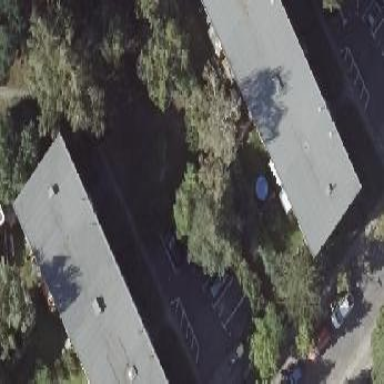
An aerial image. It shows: Street side parking area.